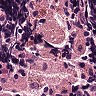
Metastatic tissue present: no